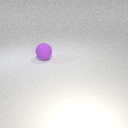
large purple rubber sphere